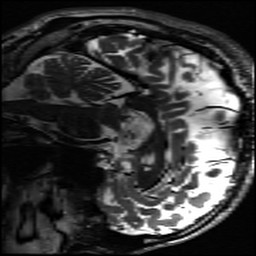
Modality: inplaneT2
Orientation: sagittal